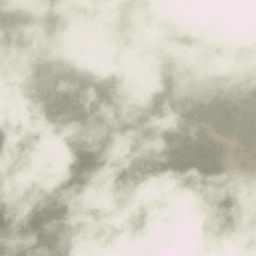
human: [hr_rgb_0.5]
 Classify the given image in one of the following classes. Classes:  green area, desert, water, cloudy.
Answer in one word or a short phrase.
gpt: cloudy